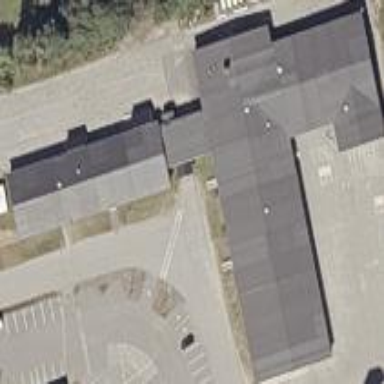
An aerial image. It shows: School building.